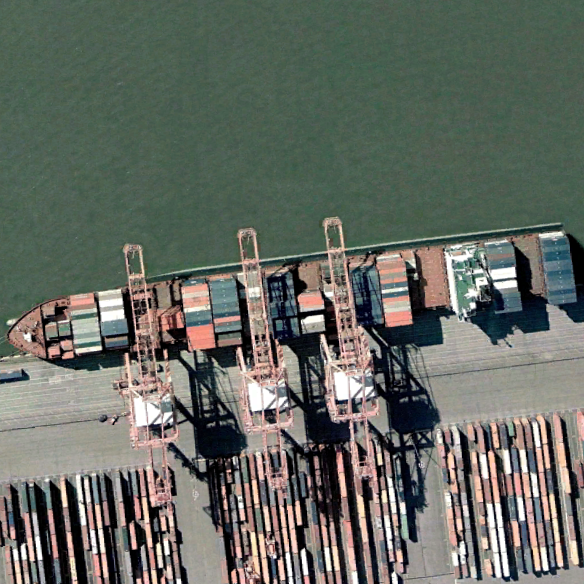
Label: civil